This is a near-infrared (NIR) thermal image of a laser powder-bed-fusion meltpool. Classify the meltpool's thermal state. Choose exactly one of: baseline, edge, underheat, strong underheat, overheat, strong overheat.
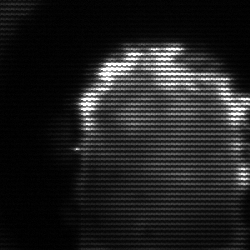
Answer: baseline